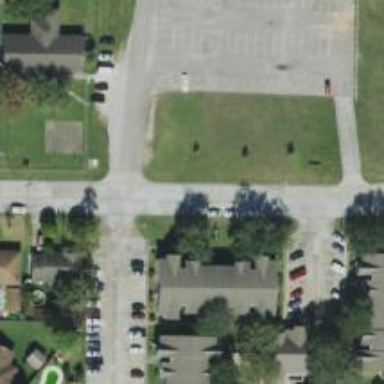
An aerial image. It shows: Parking space.